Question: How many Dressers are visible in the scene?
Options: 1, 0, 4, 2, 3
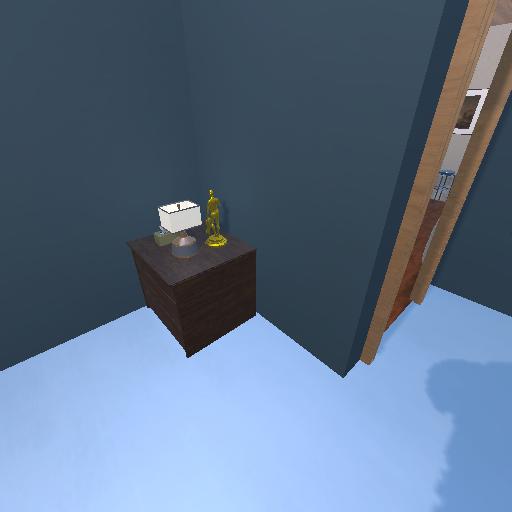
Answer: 1